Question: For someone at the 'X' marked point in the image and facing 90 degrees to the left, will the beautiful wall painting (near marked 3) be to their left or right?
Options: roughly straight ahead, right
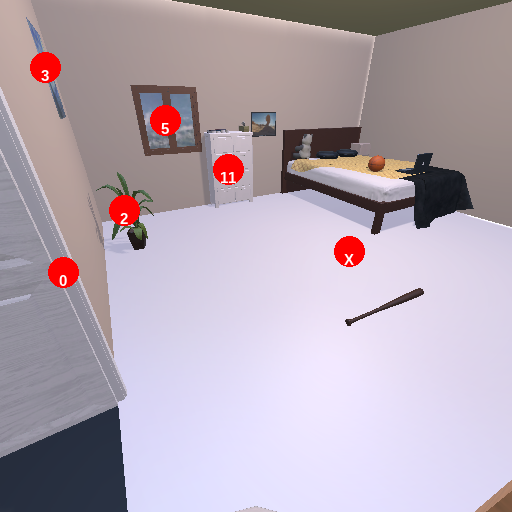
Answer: roughly straight ahead